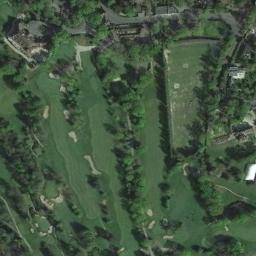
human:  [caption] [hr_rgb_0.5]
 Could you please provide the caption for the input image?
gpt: The picture shows a road with a nearly 180-degree turn .

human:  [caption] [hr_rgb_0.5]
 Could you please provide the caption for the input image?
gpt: The golf course has some fairways, Barrier trees and sandpits and some barrier trees are on both sides of the fairways .

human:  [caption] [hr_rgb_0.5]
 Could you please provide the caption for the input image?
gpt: There are lots of trees beside the golf course .

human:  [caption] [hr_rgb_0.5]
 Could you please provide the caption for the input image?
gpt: There are many bunkers and paths on a large green lawn on the golf course, Many lined trees and many buildings .

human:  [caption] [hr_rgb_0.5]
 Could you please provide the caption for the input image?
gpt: There are some rows of trees on the golf course .